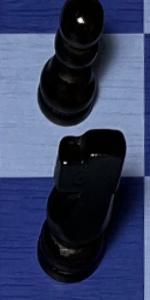
Label: Knight_Black